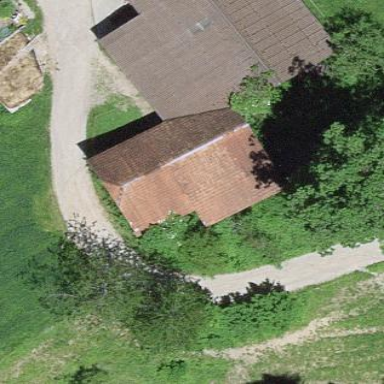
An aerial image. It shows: Barn.